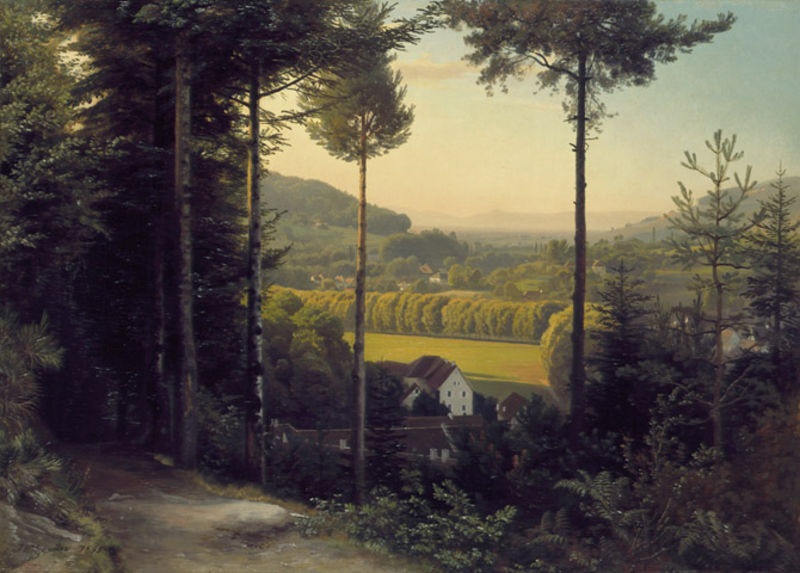
Titel: Das Oostal mit Blick auf die Rheinebene und die Vogesen, Abend
Künstler: Johann Wilhelm Schirmer
Standort: Karlsruhe
Institution: Staatliche Kunsthalle Karlsruhe
Schlagwörter: baum, berg, blau, blätter, dunkel, felsen, gemälde, himmel, schatten, weiß, wolken, bäume, gelb, grün, landschaft, stadt, äste, abend, braun, bunt, fenster, hell, holz, licht, straße, tür, ausblick, blick, dach, gebäude, gras, haus, park, rasen, rot, weg, wiese, wolke, barock, sehen, stein, steine, bild, öl, ast, baumstamm, birke, birken, dämmerung, ebene, feld, felder, ferne, horizont, häuser, hügel, morgen, natur, weide, weite, zweige, busch, büsche, gebüsch, pfad, sonne, wiesen, land, pflanzen, tal, wald, anhöhe, garten, himmelblau, aussicht, sommer, düster, ort, wohnhäuser, berge, hang, modern, dorf, dächer, allee, dunst, hecke, nebel, sonnenuntergang, violett, kahl, hof, wolkenlos, romantik, tannen, stämme, farn, raps, bauer, foto, höhe, bayern, wandern, zweig, wälder, lichtung, fichte, nadelbaum, tanne, sicht, kiefer, nähe, dunkle, sonnenschein, nadelbäume, fichten, gehöft, siedlung, nadeln, stäucher, kraut, waldweg, gün, bau, bauten, wegesrand, erhöhung, wlad, wander, r, bäume wiese, thale, haus#, kunstbild, tampelwege, wanderwege, nadelaum, landsschfat, dotf